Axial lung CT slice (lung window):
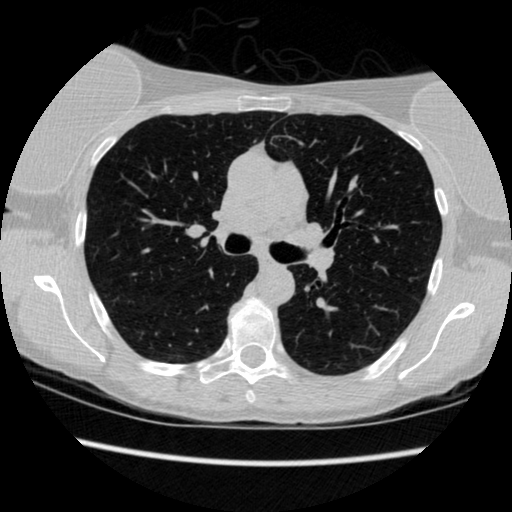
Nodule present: no